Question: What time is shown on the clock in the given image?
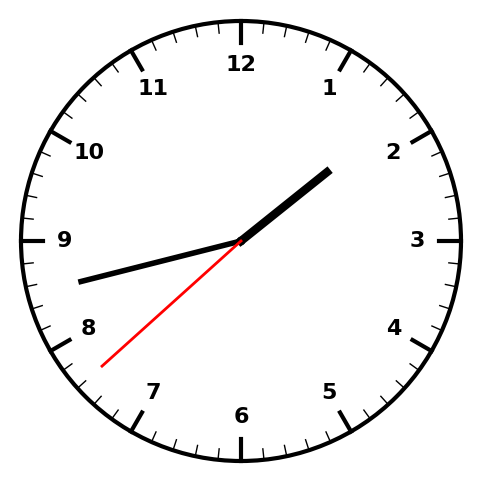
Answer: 01:42:38